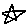
Label: star